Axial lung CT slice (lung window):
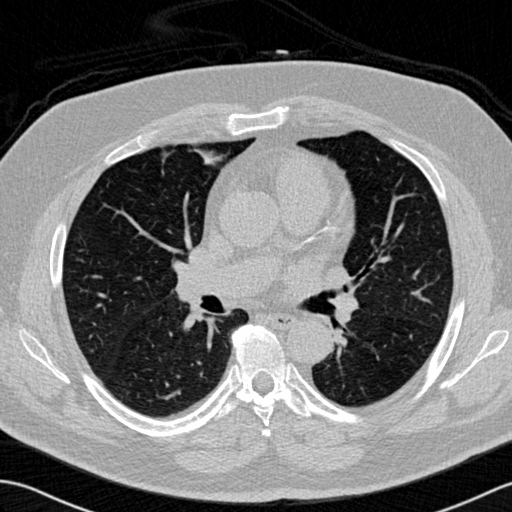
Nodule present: no